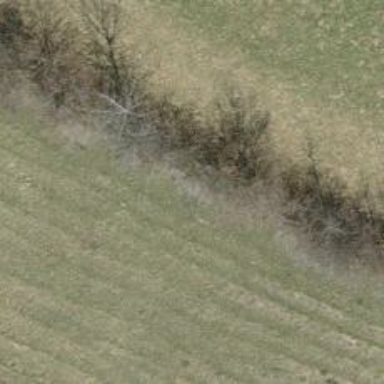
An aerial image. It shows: Hedge barrier.